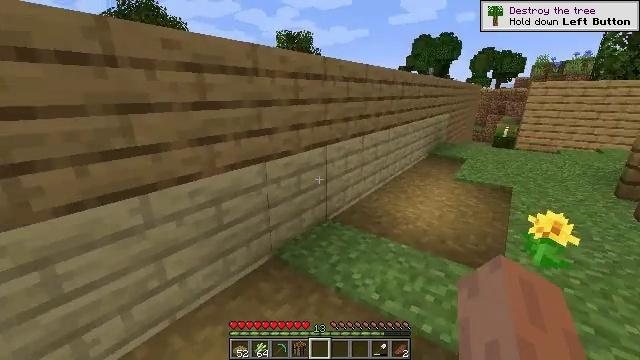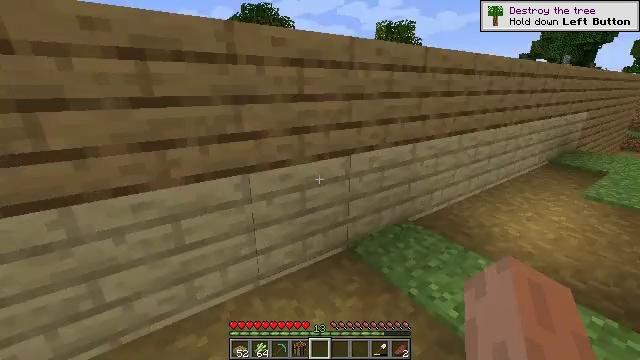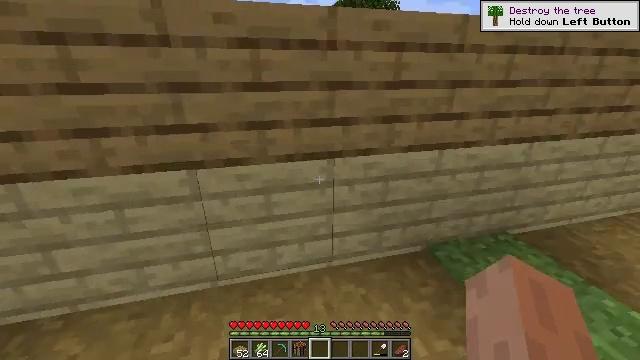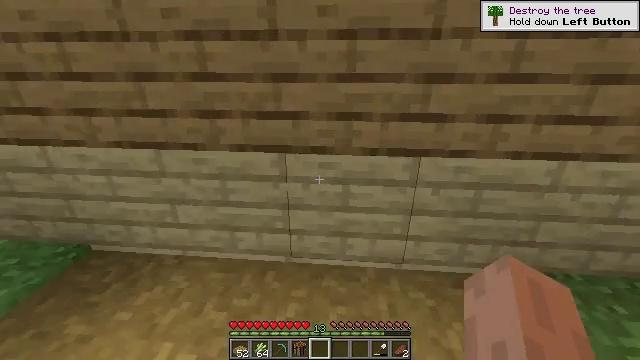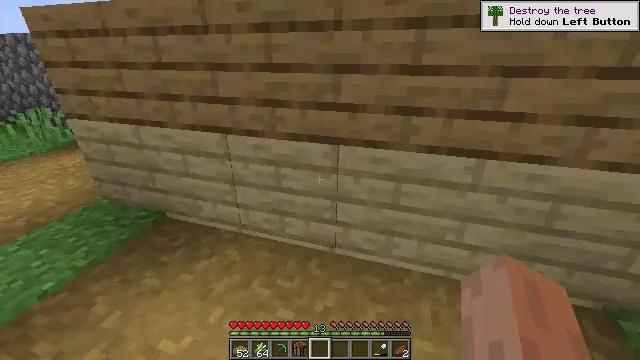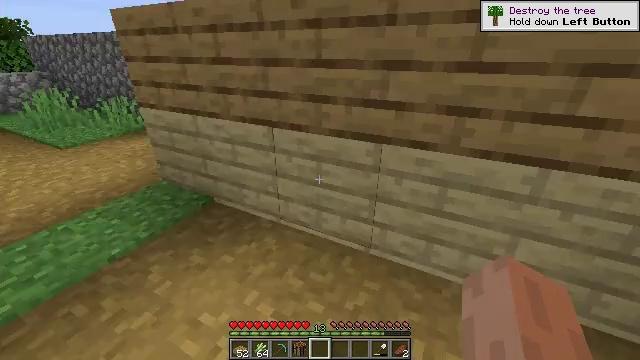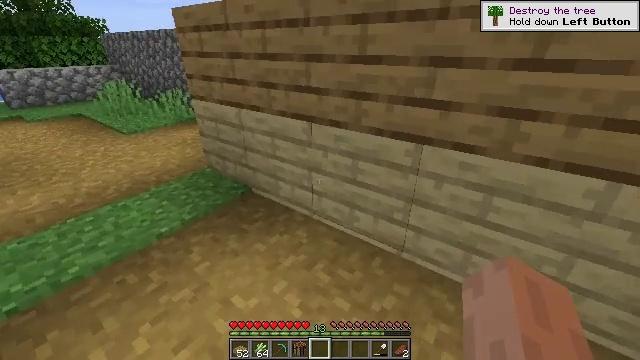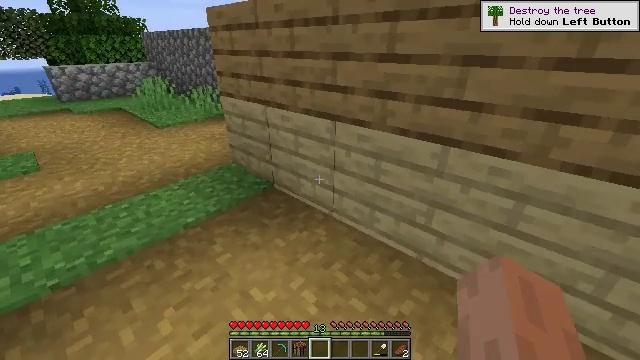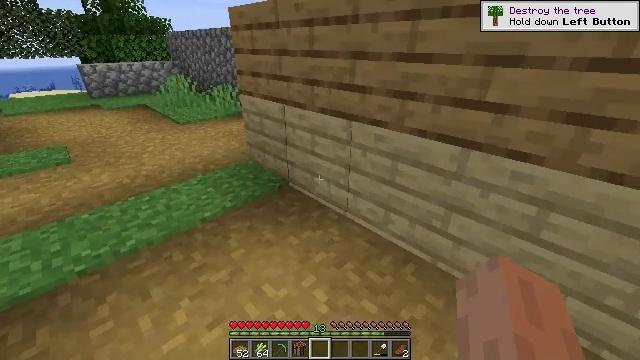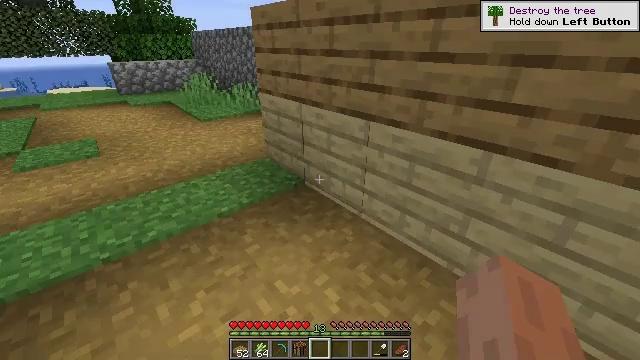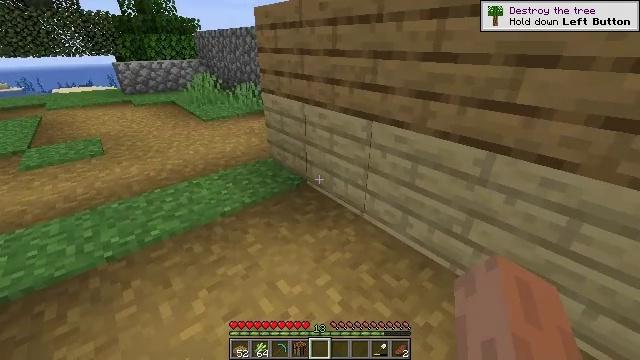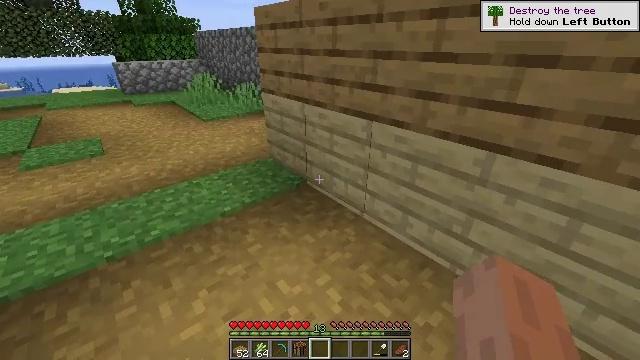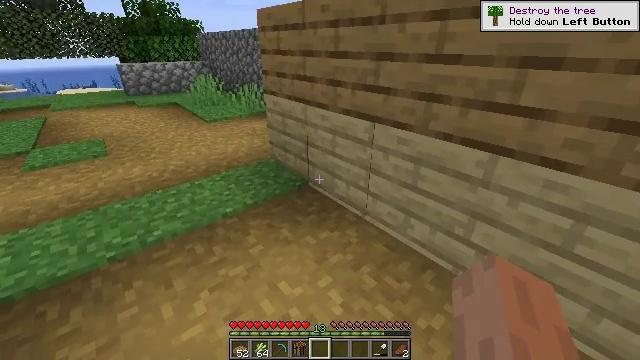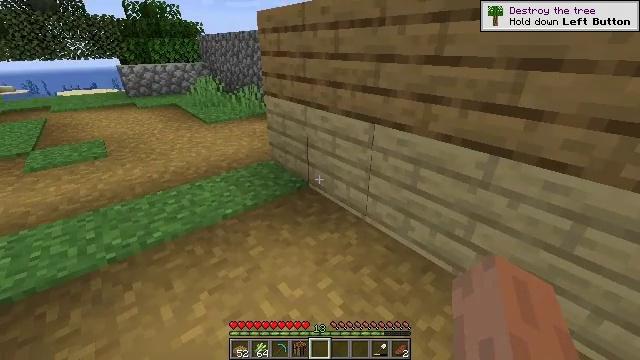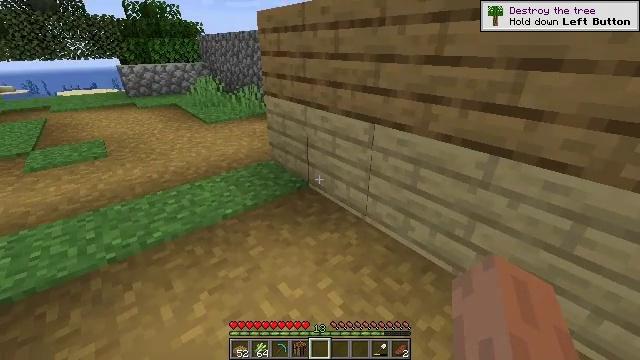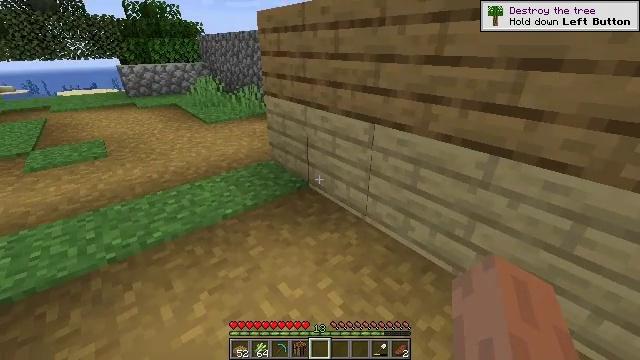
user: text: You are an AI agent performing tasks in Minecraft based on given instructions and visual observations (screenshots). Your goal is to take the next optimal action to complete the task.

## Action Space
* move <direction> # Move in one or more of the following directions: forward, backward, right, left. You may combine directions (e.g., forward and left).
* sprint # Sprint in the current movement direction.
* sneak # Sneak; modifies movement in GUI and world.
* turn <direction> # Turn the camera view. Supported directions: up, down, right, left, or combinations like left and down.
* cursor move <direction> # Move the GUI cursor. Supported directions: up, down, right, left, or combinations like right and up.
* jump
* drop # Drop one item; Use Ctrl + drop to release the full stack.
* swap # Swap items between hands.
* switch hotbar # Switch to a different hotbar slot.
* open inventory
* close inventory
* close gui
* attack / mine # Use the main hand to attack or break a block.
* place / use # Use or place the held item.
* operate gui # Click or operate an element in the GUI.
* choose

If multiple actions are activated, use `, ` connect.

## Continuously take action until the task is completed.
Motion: motion action
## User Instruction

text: Combine wool in the crafting grid to craft a white carpet.
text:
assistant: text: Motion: turn left and down
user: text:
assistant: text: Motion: turn left and down
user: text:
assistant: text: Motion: turn left and down
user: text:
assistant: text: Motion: turn left and down
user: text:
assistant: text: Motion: turn left
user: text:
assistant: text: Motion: turn left
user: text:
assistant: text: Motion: turn left
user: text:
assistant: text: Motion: turn left
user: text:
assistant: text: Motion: turn left
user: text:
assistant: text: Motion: no_op
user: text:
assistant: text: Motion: no_op
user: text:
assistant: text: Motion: no_op
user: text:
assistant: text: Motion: no_op
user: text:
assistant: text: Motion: no_op
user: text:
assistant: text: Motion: no_op
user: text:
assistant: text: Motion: move back
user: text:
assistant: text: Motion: move back
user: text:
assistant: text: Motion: move back, turn left
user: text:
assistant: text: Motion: move back
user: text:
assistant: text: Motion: move back, turn left and up
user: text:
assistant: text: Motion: move back, turn left and up
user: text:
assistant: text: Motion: move back, turn left
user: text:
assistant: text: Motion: move back
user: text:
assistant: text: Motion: move back
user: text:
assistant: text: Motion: move back
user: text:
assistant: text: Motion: move back
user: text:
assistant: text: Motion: move back
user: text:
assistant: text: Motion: no_op
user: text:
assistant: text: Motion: no_op
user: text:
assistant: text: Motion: no_op